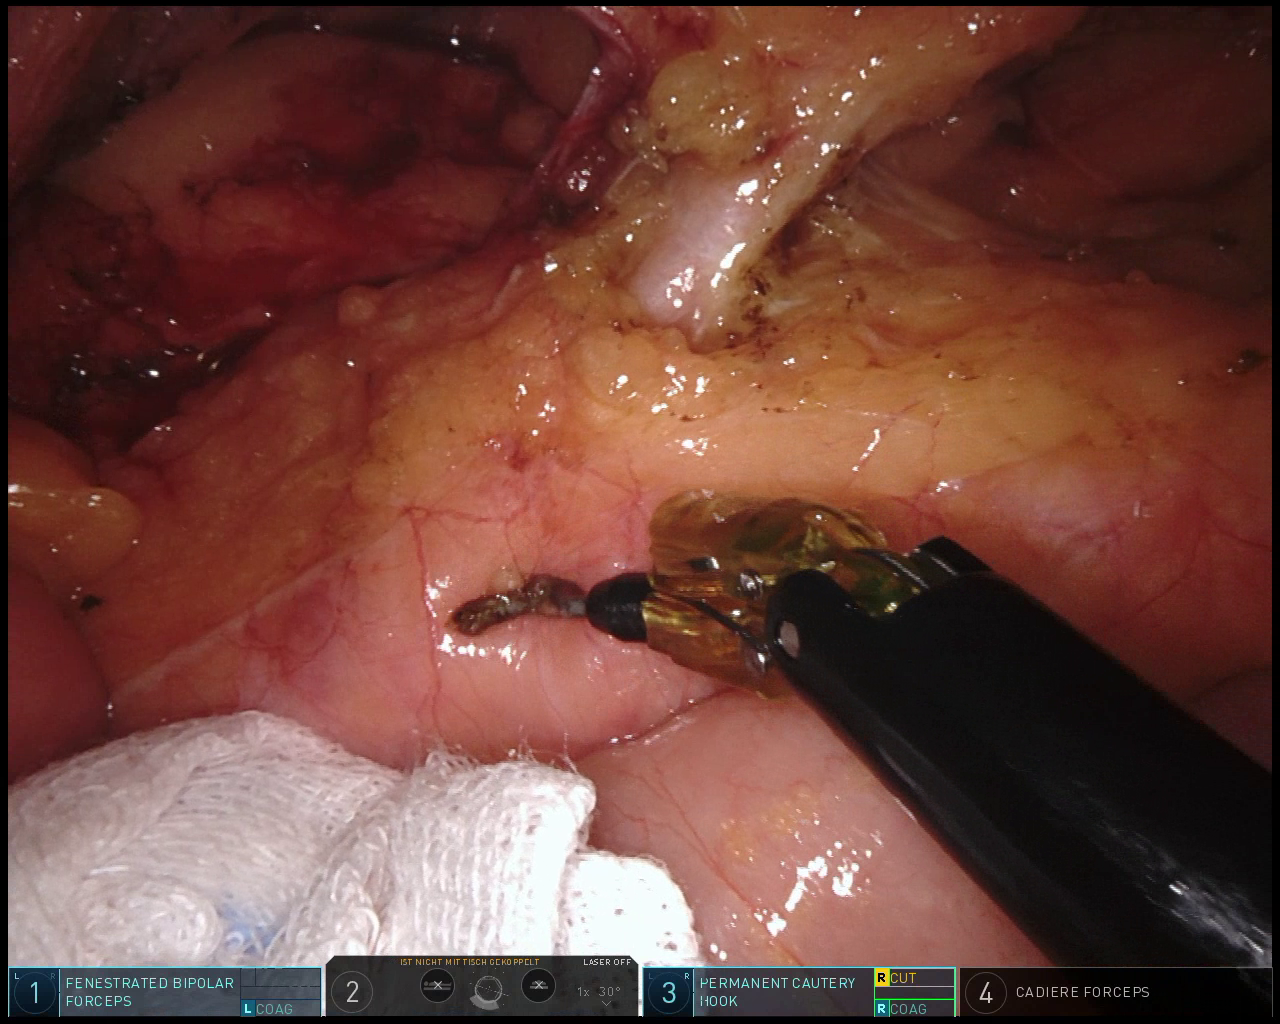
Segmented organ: inferior_mesenteric_artery
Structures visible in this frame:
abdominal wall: no
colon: no
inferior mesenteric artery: yes
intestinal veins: no
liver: no
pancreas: no
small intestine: yes
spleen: no
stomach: no
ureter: no
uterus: no
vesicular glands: no